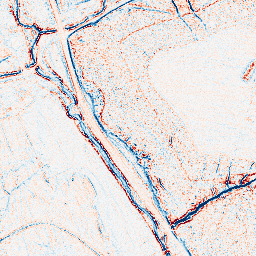
Category: edge_preserving
Decomposition family: anisotropic_diffusion
Decomposition parameters: iterations: 10
kappa: 10
gamma: 0.05
Upsampling method: bspline
Upsampling parameters: scale: 2
Upsampling scale: 2